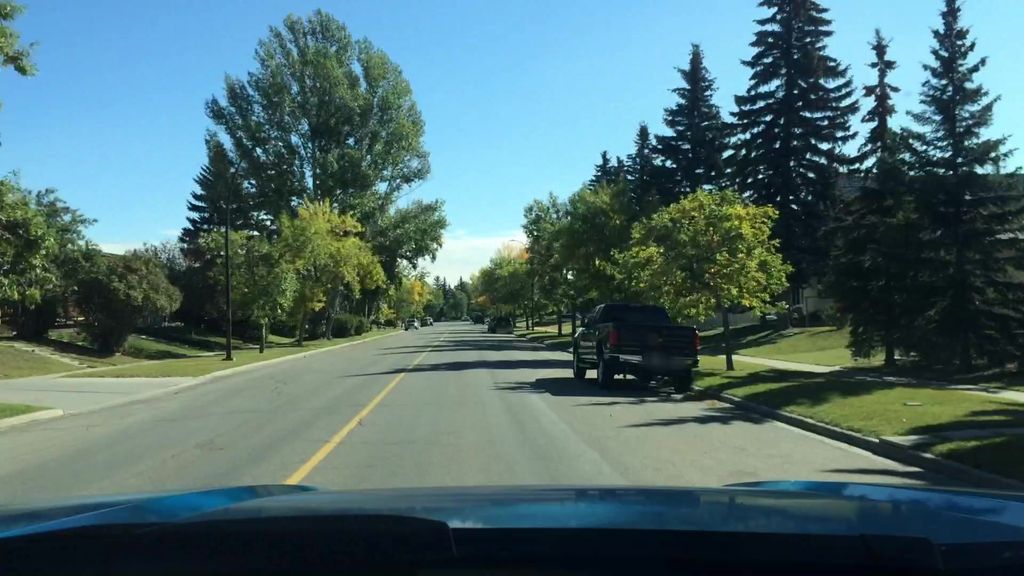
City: calgary